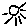
Label: sun